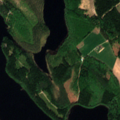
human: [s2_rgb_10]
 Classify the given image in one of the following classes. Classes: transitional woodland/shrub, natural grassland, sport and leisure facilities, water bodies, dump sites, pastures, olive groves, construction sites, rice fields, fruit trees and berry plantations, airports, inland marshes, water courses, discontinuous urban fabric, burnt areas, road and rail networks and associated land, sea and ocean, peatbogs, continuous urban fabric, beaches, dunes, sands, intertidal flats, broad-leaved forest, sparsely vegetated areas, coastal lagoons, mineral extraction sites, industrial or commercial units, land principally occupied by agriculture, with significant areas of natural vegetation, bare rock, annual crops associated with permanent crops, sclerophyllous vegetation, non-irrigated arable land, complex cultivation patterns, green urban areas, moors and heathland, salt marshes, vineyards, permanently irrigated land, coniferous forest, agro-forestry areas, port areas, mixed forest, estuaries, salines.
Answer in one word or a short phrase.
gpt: non-irrigated arable land, broad-leaved forest, coniferous forest, mixed forest, water bodies